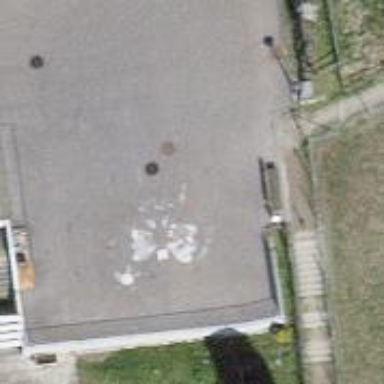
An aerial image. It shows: Bench for seating.